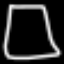
Label: square